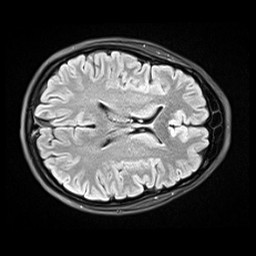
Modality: FLAIR
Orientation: axial
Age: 26
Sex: female
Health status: healthy
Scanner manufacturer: siemens
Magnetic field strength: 3 T
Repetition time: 9 s
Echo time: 0.088 s